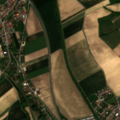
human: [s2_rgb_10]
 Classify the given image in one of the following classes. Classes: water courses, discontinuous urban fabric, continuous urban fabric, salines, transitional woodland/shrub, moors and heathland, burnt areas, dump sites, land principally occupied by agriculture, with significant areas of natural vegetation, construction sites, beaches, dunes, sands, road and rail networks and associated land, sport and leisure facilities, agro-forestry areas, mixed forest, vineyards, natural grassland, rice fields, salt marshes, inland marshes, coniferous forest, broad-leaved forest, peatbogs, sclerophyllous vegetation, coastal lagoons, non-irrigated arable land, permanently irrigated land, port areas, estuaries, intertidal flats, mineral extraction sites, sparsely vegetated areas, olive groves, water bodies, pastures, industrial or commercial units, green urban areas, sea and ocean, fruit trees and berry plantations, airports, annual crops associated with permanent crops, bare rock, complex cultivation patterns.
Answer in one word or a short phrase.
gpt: discontinuous urban fabric, non-irrigated arable land, vineyards, land principally occupied by agriculture, with significant areas of natural vegetation